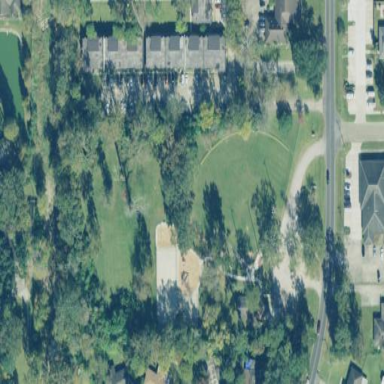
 commonly known as park or recreation ground."